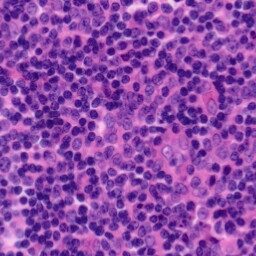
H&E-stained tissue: Tonsil